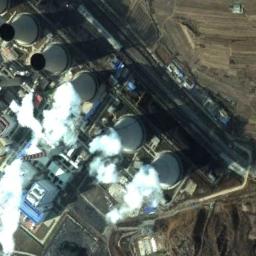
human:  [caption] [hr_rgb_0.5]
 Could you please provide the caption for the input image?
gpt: In the thermal power plant there are workshops and machinery  There are five cooling towers, Three with steam, and one chimney with smoke .

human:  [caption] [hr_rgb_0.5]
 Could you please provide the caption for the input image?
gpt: The thermal power station is next to some buildings with white mist above .

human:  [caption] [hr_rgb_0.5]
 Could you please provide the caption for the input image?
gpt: There are two thermal power stations at the top right of the picture, and the left one is emitting smoke .

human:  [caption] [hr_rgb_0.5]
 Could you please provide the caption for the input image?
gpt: Many buildings of different shapes are next to the thermal power station .

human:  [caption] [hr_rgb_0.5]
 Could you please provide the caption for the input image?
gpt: There are some chimneys on the thermal power station .